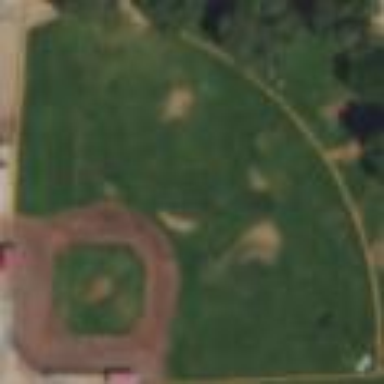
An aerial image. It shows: Baseball pitch for leisure land activities.